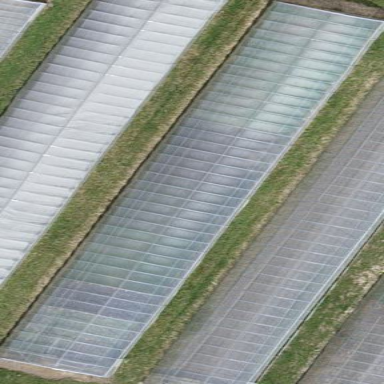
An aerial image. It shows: Greenhouse used for horticulture.